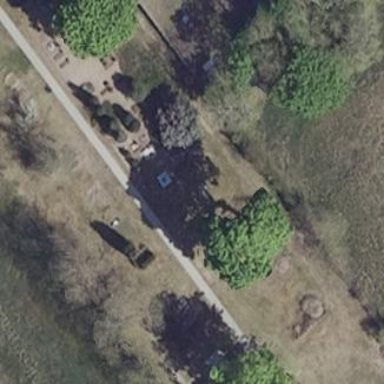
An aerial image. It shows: Cemetery.